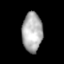
Tissue: lung
Cell type: Epithelial cells
Senescence score: 0.5562
Nuclear area (px): 785
Mean DAPI intensity: 174.545